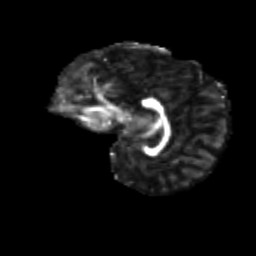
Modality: FA
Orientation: sagittal
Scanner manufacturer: siemens
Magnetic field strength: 3 T
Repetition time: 9.2 s
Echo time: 0.084 s